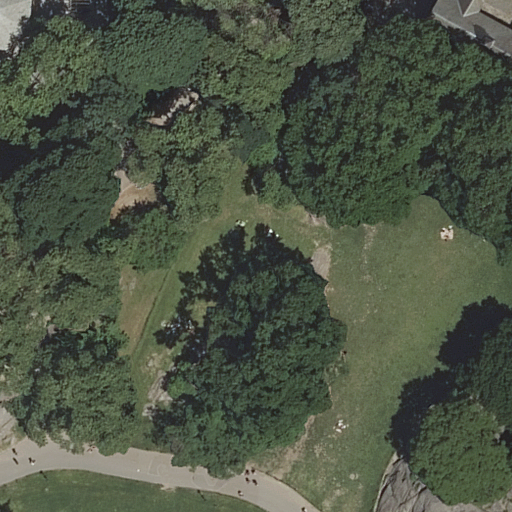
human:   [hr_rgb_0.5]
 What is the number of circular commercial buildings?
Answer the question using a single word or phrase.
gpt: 0

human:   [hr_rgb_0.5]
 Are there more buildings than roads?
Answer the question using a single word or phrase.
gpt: no

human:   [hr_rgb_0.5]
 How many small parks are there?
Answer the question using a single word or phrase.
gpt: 0

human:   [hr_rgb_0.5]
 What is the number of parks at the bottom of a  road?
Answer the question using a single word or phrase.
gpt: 0

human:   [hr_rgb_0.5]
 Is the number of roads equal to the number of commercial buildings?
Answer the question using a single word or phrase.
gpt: no

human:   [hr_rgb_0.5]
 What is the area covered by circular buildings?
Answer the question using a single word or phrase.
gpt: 0m2

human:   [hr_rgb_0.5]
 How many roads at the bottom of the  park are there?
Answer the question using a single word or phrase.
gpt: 1

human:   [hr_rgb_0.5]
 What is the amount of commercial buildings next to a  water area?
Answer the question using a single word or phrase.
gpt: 0

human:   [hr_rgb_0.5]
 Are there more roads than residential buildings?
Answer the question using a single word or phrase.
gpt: yes

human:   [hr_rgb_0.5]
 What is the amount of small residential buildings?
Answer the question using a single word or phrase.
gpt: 1

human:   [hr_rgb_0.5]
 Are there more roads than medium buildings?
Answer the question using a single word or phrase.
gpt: yes

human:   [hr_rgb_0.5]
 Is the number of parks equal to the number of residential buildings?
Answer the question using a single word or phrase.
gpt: no

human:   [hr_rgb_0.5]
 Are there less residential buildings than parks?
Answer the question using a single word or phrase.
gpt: no

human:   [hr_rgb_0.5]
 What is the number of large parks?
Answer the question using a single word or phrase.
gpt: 1

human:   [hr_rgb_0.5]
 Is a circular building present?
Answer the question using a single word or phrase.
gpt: no

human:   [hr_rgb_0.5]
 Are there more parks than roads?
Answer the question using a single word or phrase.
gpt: no

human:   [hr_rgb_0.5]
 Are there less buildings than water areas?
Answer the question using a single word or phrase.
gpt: no

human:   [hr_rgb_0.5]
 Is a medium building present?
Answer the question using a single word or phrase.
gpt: yes

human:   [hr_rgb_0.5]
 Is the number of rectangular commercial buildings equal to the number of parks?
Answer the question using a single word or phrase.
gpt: no

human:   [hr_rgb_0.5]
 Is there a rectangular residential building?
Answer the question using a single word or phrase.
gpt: yes

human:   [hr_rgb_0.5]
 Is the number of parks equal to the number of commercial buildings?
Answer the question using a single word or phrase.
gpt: no

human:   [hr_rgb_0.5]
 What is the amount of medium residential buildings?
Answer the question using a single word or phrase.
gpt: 1

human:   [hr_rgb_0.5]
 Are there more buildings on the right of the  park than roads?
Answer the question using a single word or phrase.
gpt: no

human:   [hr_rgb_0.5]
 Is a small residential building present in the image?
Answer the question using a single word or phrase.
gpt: yes

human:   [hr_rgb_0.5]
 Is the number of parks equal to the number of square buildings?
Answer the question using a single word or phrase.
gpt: no

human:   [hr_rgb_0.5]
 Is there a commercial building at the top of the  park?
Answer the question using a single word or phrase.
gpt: no

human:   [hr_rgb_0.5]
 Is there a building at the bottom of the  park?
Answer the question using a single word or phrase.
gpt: no

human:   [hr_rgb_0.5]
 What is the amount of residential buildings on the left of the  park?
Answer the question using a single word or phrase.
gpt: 0

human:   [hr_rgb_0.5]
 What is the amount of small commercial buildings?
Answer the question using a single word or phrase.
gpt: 0

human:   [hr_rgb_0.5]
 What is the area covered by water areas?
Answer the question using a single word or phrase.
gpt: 0m2

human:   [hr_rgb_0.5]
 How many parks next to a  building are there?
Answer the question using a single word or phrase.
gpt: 1

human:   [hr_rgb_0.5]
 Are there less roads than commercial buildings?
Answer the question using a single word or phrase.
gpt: no

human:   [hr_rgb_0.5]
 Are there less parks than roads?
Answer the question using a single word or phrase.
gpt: yes

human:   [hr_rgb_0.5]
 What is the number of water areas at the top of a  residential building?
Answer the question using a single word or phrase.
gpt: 0

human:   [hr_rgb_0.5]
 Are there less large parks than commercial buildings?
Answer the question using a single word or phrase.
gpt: no

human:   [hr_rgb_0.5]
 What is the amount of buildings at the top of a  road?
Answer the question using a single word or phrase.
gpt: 2